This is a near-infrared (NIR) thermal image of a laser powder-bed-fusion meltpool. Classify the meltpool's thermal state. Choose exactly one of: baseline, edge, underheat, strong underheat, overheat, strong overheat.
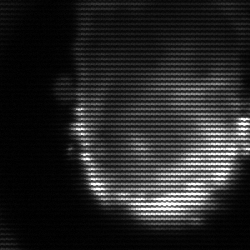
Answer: baseline